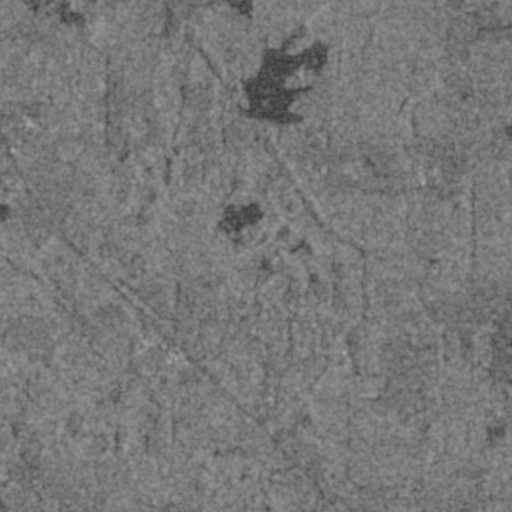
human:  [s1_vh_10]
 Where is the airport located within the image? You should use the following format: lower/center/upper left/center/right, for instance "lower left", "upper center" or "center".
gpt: The airport is located in the upper right of the image.
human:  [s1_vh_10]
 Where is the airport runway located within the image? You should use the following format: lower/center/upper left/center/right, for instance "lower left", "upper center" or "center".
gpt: The airport runway is located in the upper right of the image.
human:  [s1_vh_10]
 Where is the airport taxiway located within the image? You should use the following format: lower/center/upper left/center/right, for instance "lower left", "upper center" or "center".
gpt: The airport taxiway is located in the upper right of the image.
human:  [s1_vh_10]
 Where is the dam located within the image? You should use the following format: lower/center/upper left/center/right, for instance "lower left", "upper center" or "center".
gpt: The dam is located in the upper center of the image.
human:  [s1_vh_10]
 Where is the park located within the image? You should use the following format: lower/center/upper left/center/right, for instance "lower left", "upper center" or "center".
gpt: The park is located in the upper right of the image.
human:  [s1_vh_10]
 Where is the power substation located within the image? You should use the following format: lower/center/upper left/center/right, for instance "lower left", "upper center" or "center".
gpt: The power substation is located in the lower right of the image.
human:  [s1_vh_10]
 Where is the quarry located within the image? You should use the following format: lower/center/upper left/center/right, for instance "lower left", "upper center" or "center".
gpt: The quarry is located in the upper left of the image.
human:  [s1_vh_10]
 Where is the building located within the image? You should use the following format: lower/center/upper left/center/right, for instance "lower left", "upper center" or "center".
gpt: The building is located in the upper right of the image.
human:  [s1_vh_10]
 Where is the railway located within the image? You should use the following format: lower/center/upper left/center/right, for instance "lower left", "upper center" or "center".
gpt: The railway is located in the lower left of the image.
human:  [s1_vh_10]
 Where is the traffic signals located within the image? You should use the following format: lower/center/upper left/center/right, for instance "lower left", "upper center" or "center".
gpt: The traffic signals is located in the lower right of the image.
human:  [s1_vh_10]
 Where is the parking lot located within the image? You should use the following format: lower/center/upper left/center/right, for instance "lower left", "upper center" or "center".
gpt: There is no parking lot in the image.

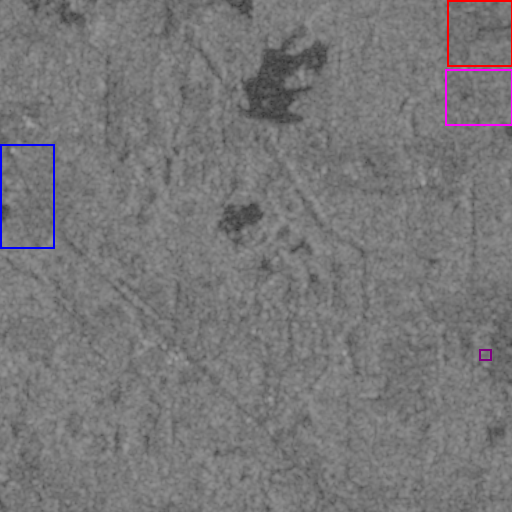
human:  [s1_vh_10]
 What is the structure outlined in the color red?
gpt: The structure outlined in red is an airport.
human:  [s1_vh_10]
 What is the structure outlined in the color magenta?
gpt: The structure outlined in magenta is a park.
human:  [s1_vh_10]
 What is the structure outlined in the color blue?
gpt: The structure outlined in blue is a quarry.
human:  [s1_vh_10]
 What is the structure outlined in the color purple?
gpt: The structure outlined in purple is a building.
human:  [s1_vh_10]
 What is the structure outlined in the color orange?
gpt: There is no orange outline.